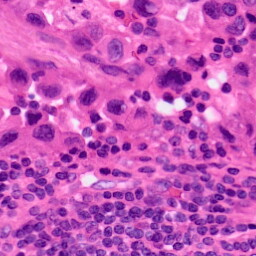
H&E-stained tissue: Lung